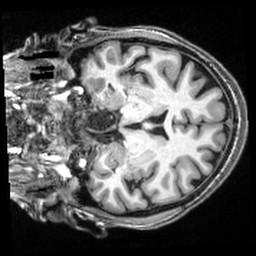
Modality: T1w
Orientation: coronal
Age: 51
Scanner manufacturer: siemens
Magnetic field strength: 3 T
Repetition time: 2.5 s
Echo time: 0.00343 s